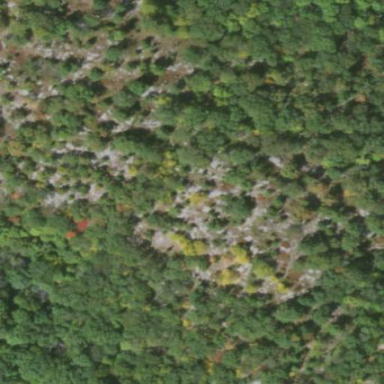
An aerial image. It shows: Patch of scrub vegetation.